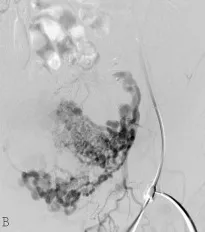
(D) Abnormal flow stopped by the placement of embolization coils.
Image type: radiology (ct)